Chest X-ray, PA view. Patient: 60 years old, sex F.
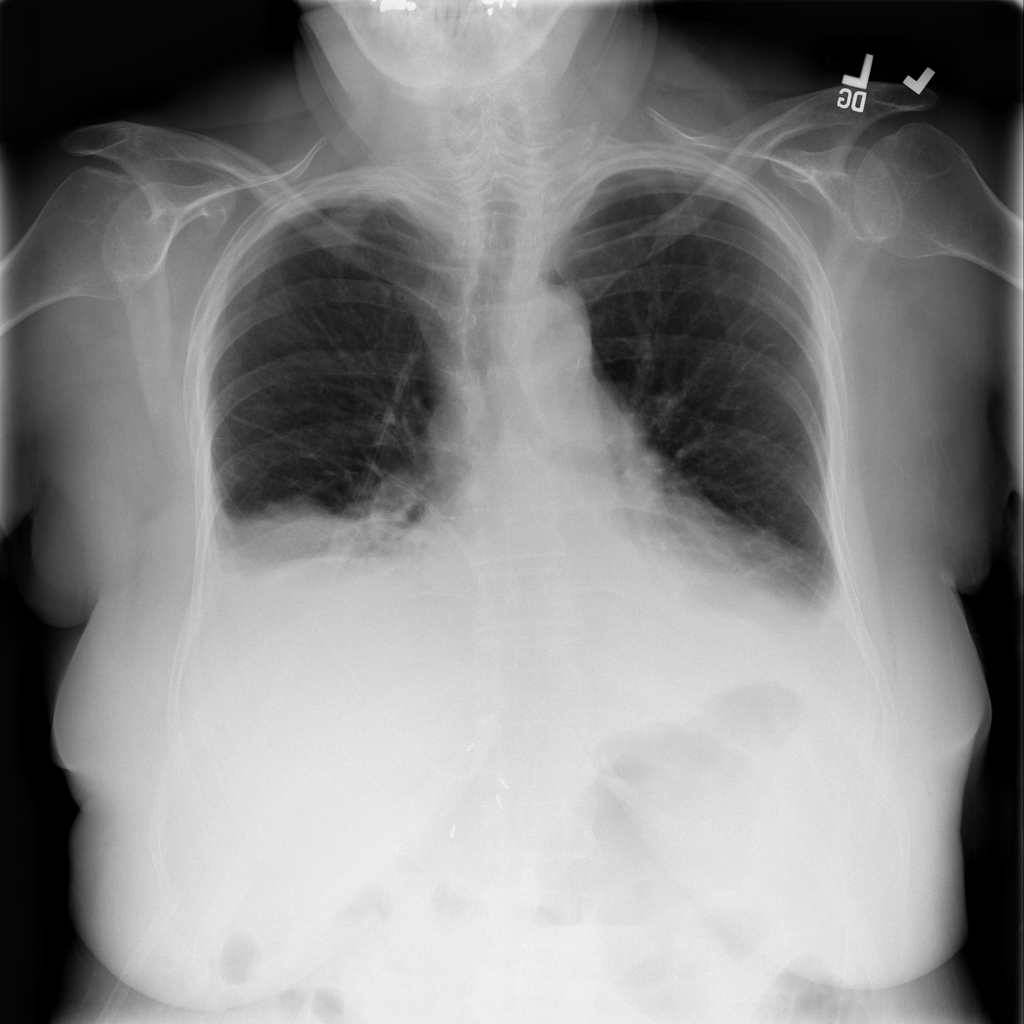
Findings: Atelectasis, Consolidation, Effusion, Nodule